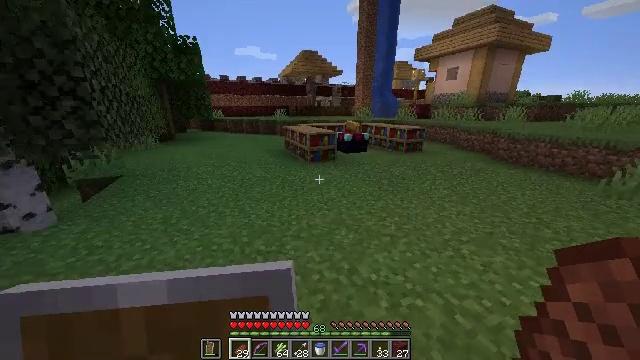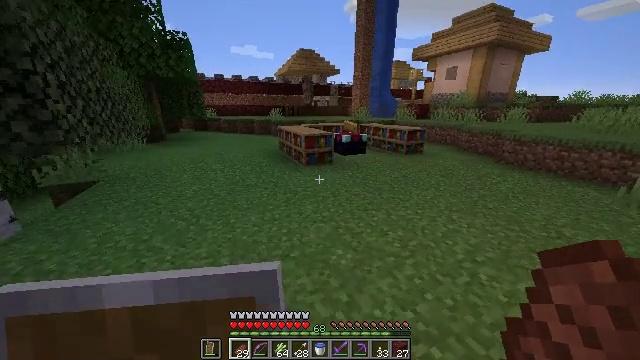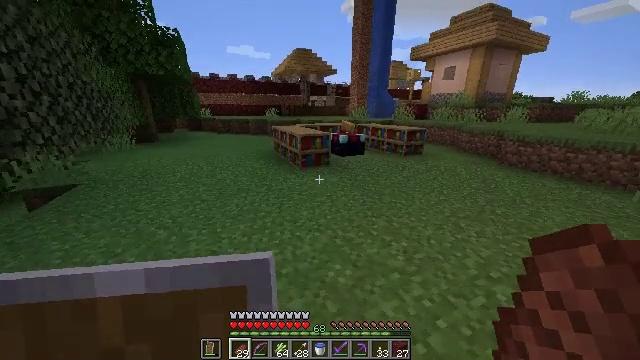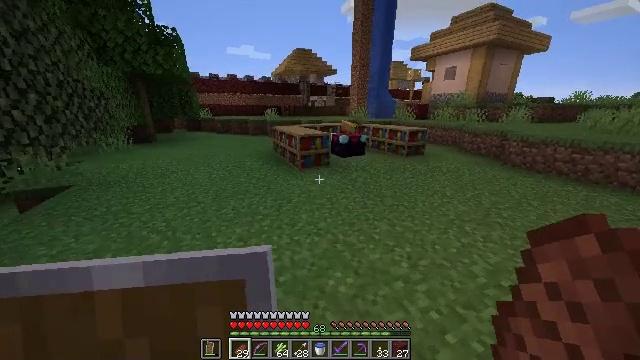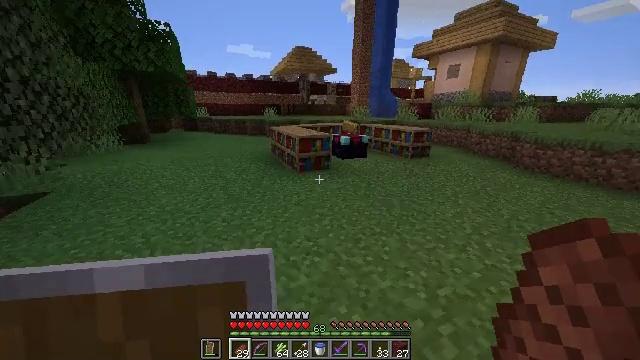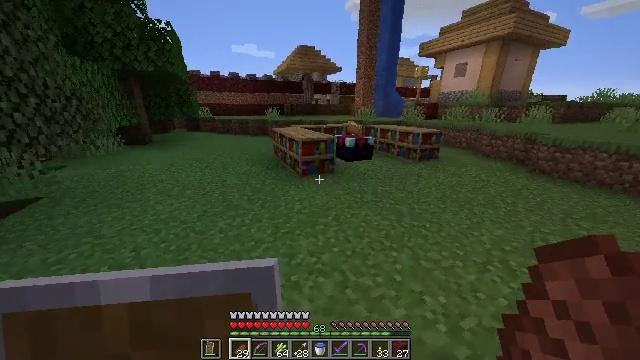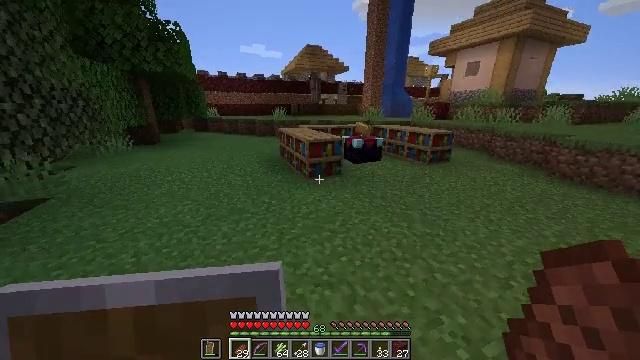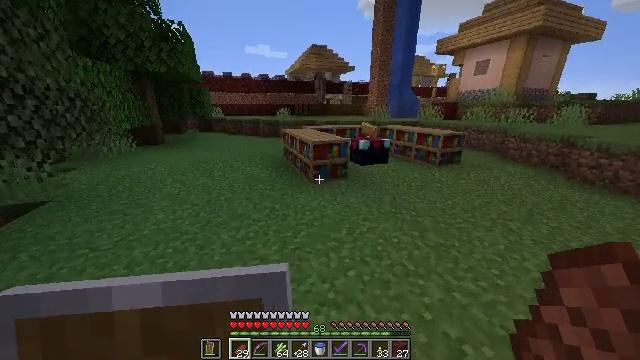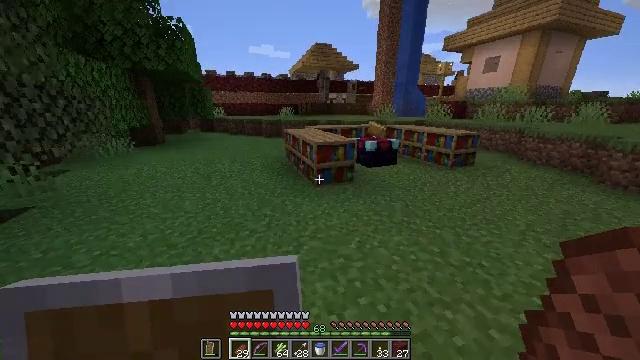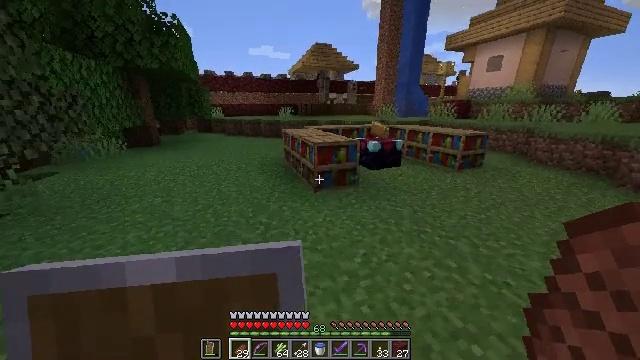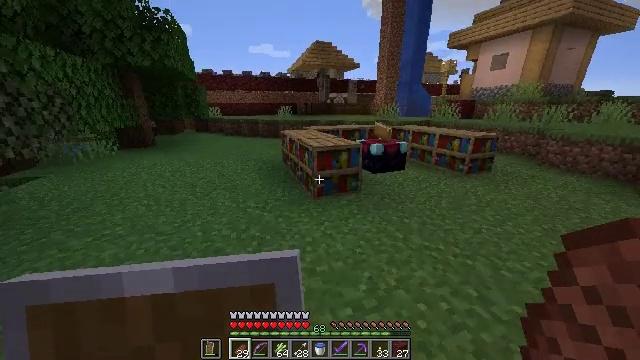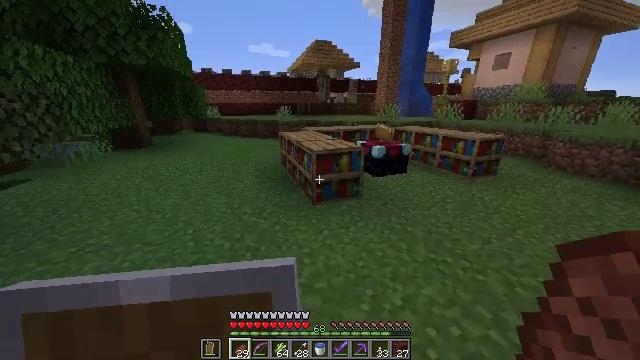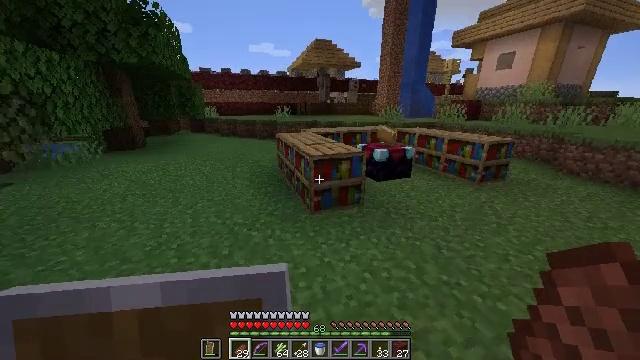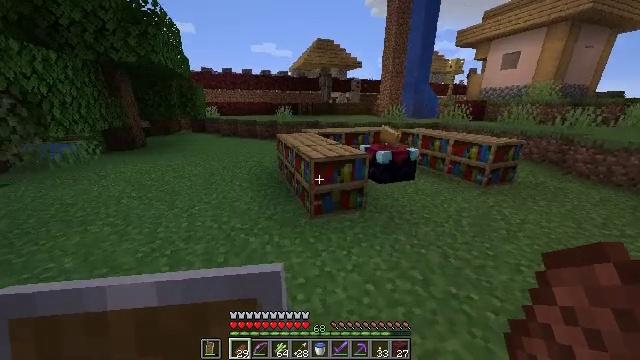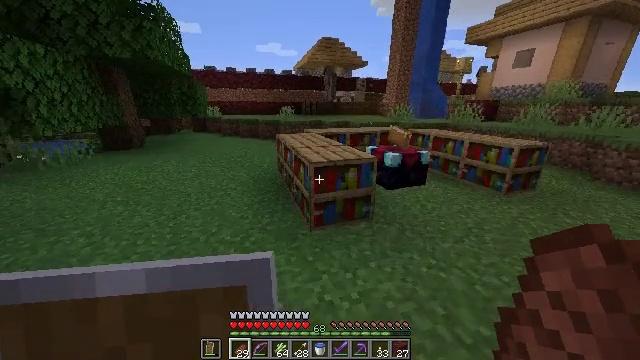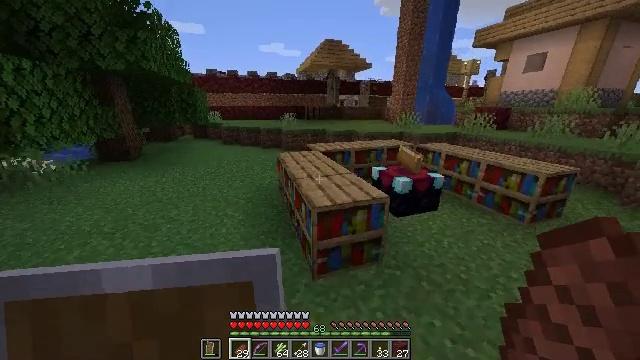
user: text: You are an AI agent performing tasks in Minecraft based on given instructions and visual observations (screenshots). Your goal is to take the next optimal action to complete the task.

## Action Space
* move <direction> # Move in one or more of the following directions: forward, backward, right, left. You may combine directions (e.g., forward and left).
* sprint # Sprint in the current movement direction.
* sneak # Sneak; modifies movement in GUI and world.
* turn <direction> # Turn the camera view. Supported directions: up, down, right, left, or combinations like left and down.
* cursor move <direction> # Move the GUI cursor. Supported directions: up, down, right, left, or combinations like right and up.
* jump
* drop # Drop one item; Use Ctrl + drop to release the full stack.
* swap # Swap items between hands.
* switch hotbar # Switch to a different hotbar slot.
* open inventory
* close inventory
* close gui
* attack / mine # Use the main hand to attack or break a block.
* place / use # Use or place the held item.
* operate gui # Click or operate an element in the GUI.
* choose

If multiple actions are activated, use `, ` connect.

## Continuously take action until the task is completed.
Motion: motion action
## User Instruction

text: Gather a pumpkin block.
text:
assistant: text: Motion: move forward
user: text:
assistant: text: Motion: move forward
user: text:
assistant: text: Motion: move forward
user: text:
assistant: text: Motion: move forward
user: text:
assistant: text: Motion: move forward
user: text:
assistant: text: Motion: move forward, turn left
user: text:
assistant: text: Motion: move forward, turn left
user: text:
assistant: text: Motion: move forward
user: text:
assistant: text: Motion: move forward
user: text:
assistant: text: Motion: move forward
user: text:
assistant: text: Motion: move forward
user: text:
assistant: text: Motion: move forward
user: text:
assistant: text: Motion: move forward
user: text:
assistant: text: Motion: move forward, turn left
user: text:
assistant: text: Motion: move forward, jump
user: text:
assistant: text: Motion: move forward, jump
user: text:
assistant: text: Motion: move forward, jump
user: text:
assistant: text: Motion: move forward
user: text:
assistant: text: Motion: move forward
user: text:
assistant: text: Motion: move forward
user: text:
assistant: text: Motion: move forward
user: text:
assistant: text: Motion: move forward and move left, turn right
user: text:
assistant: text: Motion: move forward and move left
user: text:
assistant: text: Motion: move forward and move left, turn right
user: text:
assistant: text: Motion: move forward and move left, turn right
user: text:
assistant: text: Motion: move forward, turn right
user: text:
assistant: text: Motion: move forward, turn right
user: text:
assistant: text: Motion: move forward, turn right
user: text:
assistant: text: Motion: move forward, turn right
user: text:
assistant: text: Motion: move forward, turn right